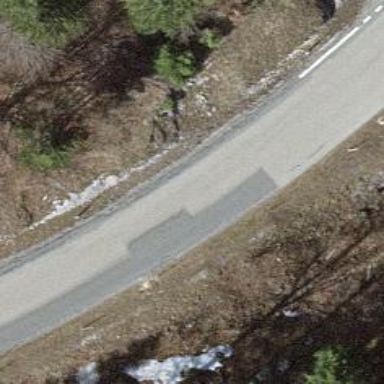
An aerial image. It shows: Tertiary road.